Field crop: maize
Growth stage: 1
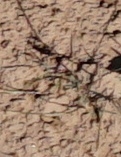
Species: lolium